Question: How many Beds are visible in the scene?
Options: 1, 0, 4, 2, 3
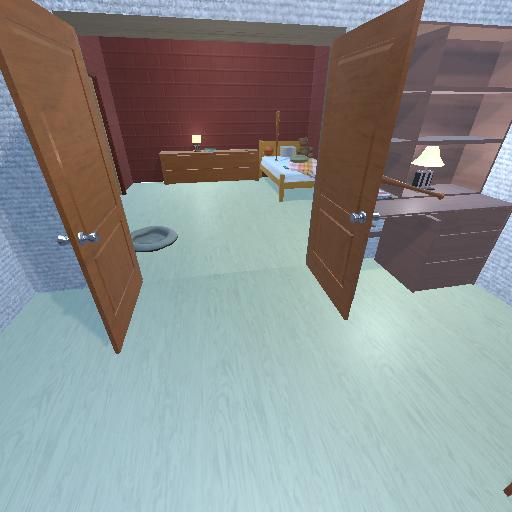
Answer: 1